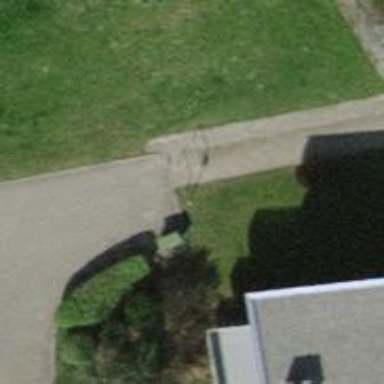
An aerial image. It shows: Gate.